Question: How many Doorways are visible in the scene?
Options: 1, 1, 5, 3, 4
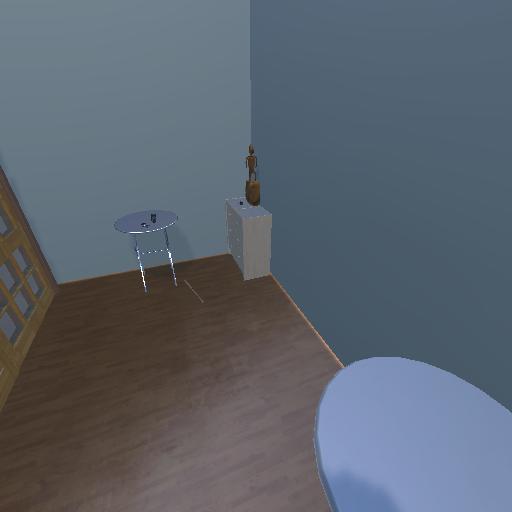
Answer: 1